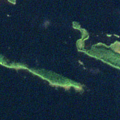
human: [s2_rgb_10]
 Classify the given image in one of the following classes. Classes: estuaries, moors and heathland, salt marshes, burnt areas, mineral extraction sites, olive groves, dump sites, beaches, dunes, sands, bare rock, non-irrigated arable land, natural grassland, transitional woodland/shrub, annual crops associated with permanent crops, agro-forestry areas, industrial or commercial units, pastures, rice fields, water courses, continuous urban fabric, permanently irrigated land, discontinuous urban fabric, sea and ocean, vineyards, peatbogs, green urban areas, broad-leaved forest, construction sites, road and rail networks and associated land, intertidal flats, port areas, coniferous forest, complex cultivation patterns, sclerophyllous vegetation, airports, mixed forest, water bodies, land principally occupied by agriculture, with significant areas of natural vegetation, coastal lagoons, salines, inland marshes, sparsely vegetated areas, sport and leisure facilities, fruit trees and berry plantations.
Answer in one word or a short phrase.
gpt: mixed forest, water bodies